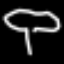
Label: mushroom